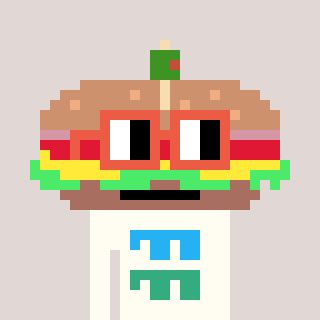
a pixel art character with square orange glasses, a sandwich-shaped head and a grayscale-colored body on a warm background